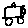
Label: car